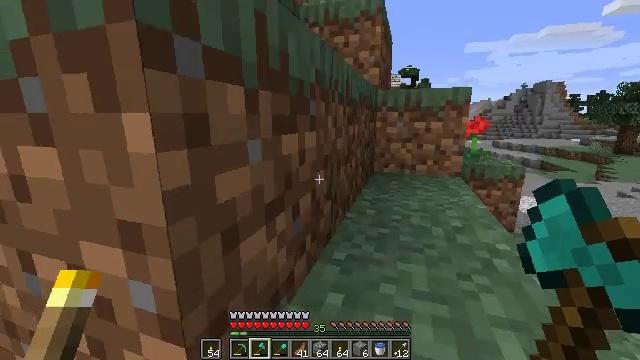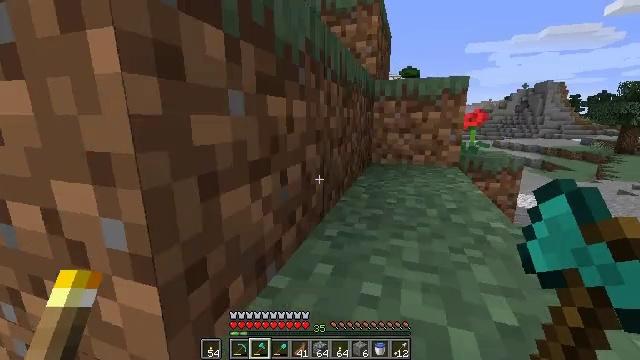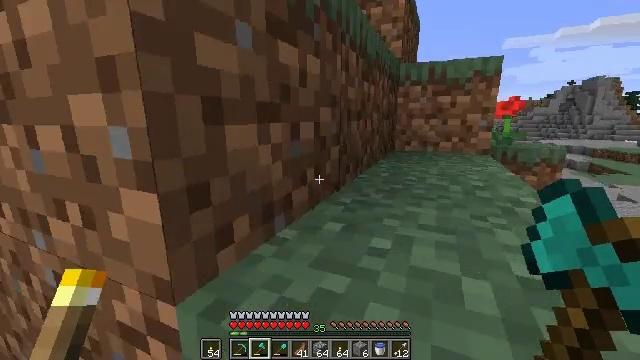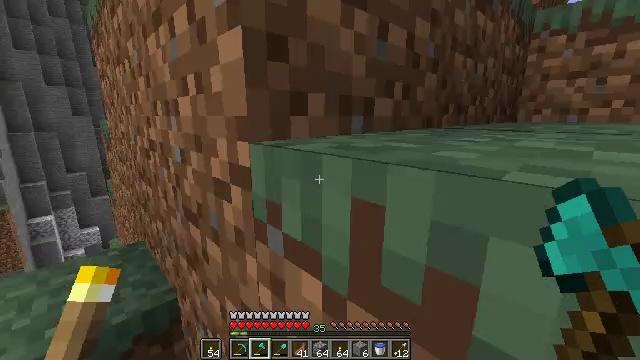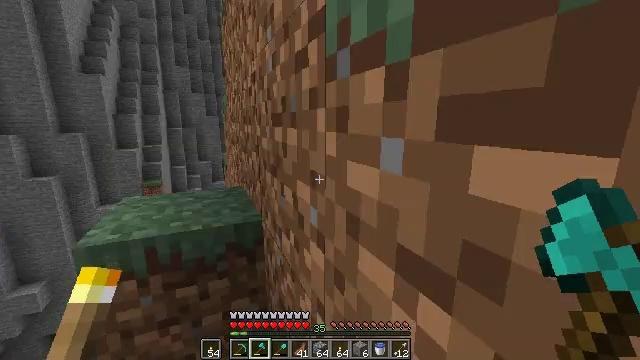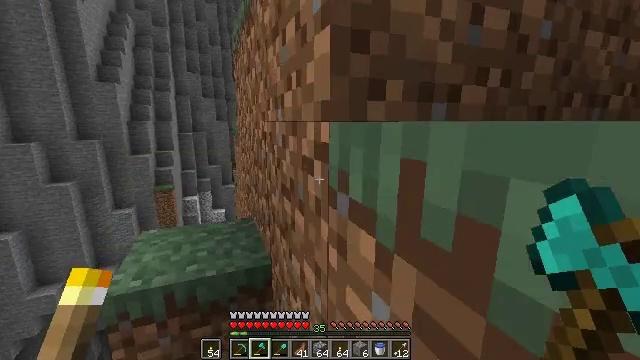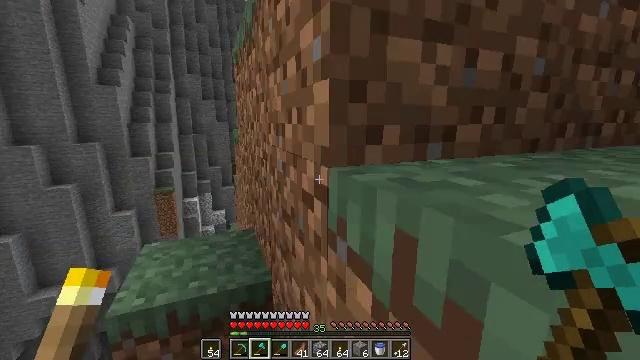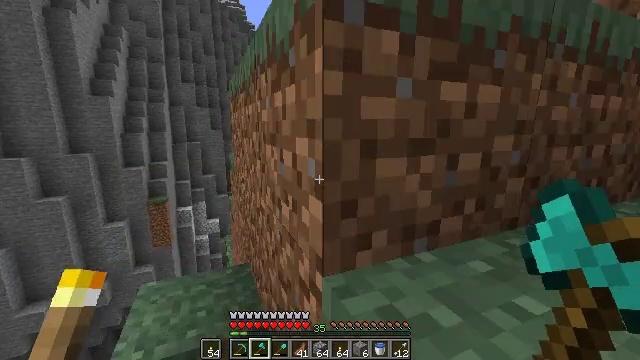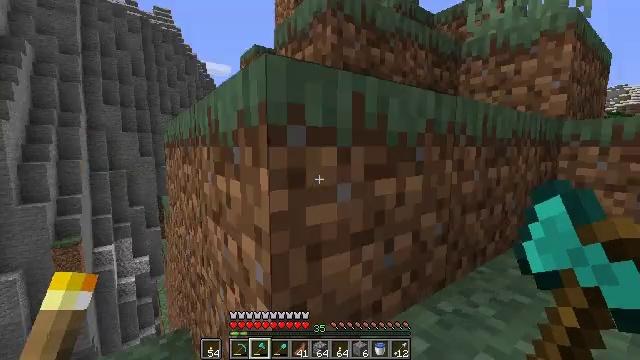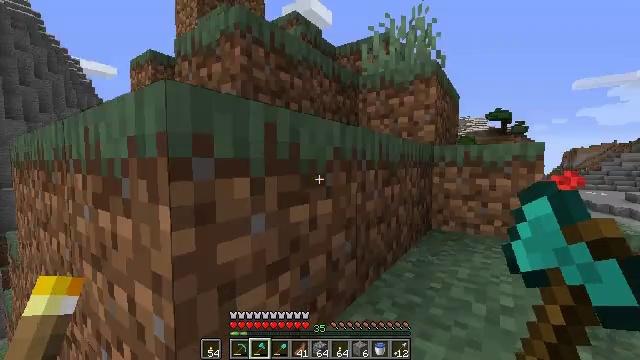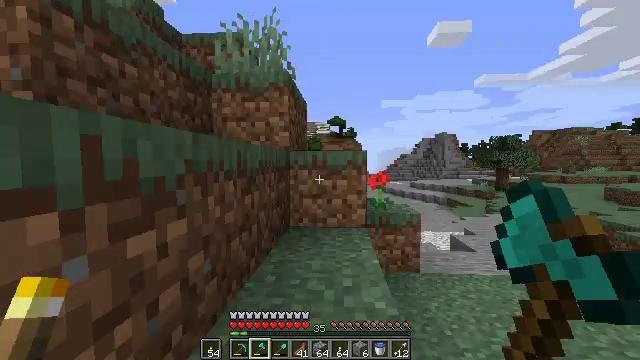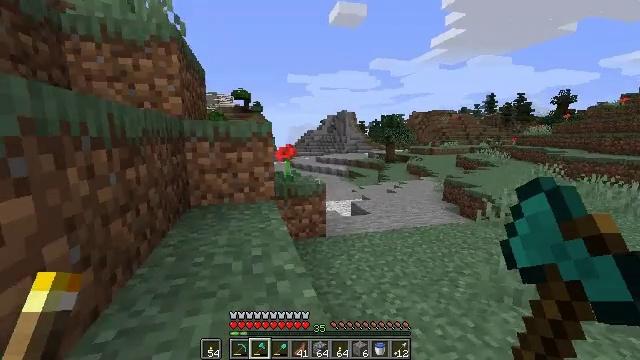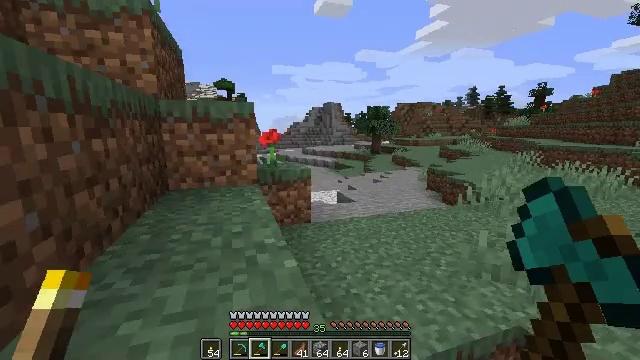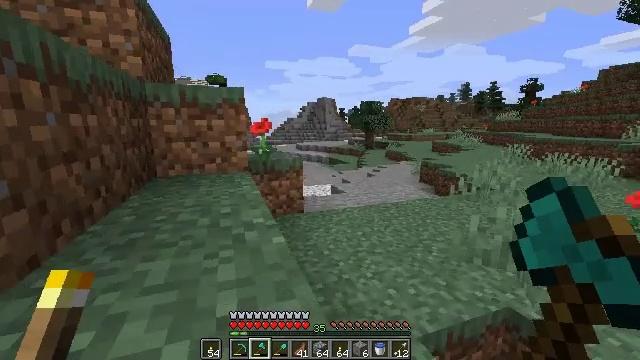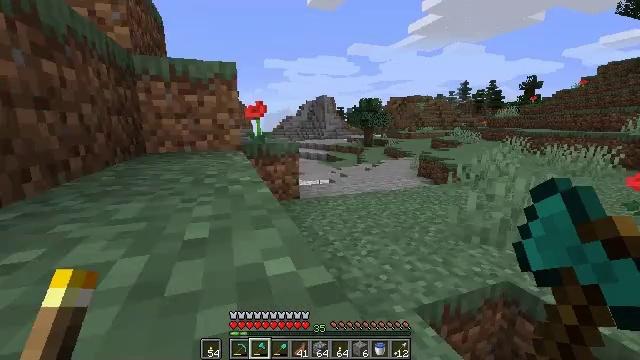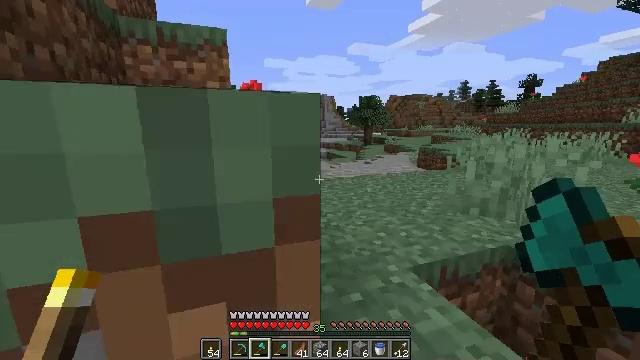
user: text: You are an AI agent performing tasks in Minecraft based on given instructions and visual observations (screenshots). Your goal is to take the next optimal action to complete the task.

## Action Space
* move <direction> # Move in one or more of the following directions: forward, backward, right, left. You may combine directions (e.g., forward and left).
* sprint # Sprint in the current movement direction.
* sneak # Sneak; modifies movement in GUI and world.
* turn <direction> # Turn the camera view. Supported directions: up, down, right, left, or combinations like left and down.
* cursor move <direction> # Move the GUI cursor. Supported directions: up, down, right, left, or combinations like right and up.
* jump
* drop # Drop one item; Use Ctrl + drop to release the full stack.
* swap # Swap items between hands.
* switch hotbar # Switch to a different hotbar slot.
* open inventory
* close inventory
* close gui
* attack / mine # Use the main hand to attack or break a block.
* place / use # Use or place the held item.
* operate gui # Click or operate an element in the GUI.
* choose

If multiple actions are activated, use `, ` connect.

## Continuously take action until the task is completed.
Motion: motion action
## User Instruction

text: Break oak leaves from the trees.
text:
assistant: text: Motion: move forward and move right, sprint, jump
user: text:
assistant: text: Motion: move forward and move right, sprint, turn left, jump
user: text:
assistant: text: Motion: move forward and move right, sprint, turn left, jump
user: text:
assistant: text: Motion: move forward and move right, sprint, turn left and up, jump
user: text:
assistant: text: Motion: move forward and move right, sprint, turn left, jump
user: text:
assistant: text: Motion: move forward and move right, sprint
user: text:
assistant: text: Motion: move forward and move right, sprint, turn right
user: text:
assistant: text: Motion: move forward and move right, sprint, turn right and up
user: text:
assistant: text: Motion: move forward and move right, sprint, turn right and up, jump
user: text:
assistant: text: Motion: move forward and move right, sprint, turn right, jump
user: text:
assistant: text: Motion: move forward and move right, sprint, turn right and down, jump
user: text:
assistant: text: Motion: move forward and move right, sprint, turn right and down, jump
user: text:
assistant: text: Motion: move forward and move right, sprint, turn right, jump
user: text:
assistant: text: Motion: move forward and move right, sprint, jump
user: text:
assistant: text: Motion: move forward and move right, sprint, jump
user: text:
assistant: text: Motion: move forward and move right, sprint, jump
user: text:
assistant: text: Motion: move forward and move right, sprint, jump
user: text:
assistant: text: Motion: move forward and move right, sprint, jump
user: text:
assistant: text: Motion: move forward, sprint, jump
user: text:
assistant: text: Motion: move forward, sprint, jump
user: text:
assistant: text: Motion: move forward, sprint, jump
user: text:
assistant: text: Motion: move forward, sprint, turn left, jump
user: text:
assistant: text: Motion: move forward, sprint, turn left, jump
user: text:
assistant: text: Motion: move forward, sprint, turn left, jump
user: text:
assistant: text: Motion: move forward, sprint, turn left and up, jump
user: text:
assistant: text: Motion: move forward, sprint, turn left, jump
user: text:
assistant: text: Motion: move forward, sprint, jump
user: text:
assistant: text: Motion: move forward, sprint, jump
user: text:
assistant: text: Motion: move forward, sprint, jump
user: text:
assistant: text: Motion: move forward, sprint, jump